Field crop: tomato
Growth stage: 2
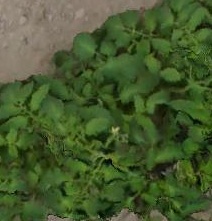
Species: tomato